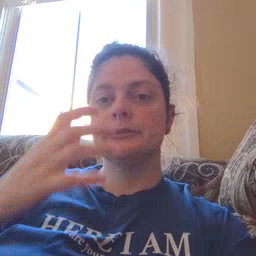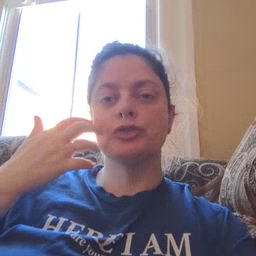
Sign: tiger